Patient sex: M
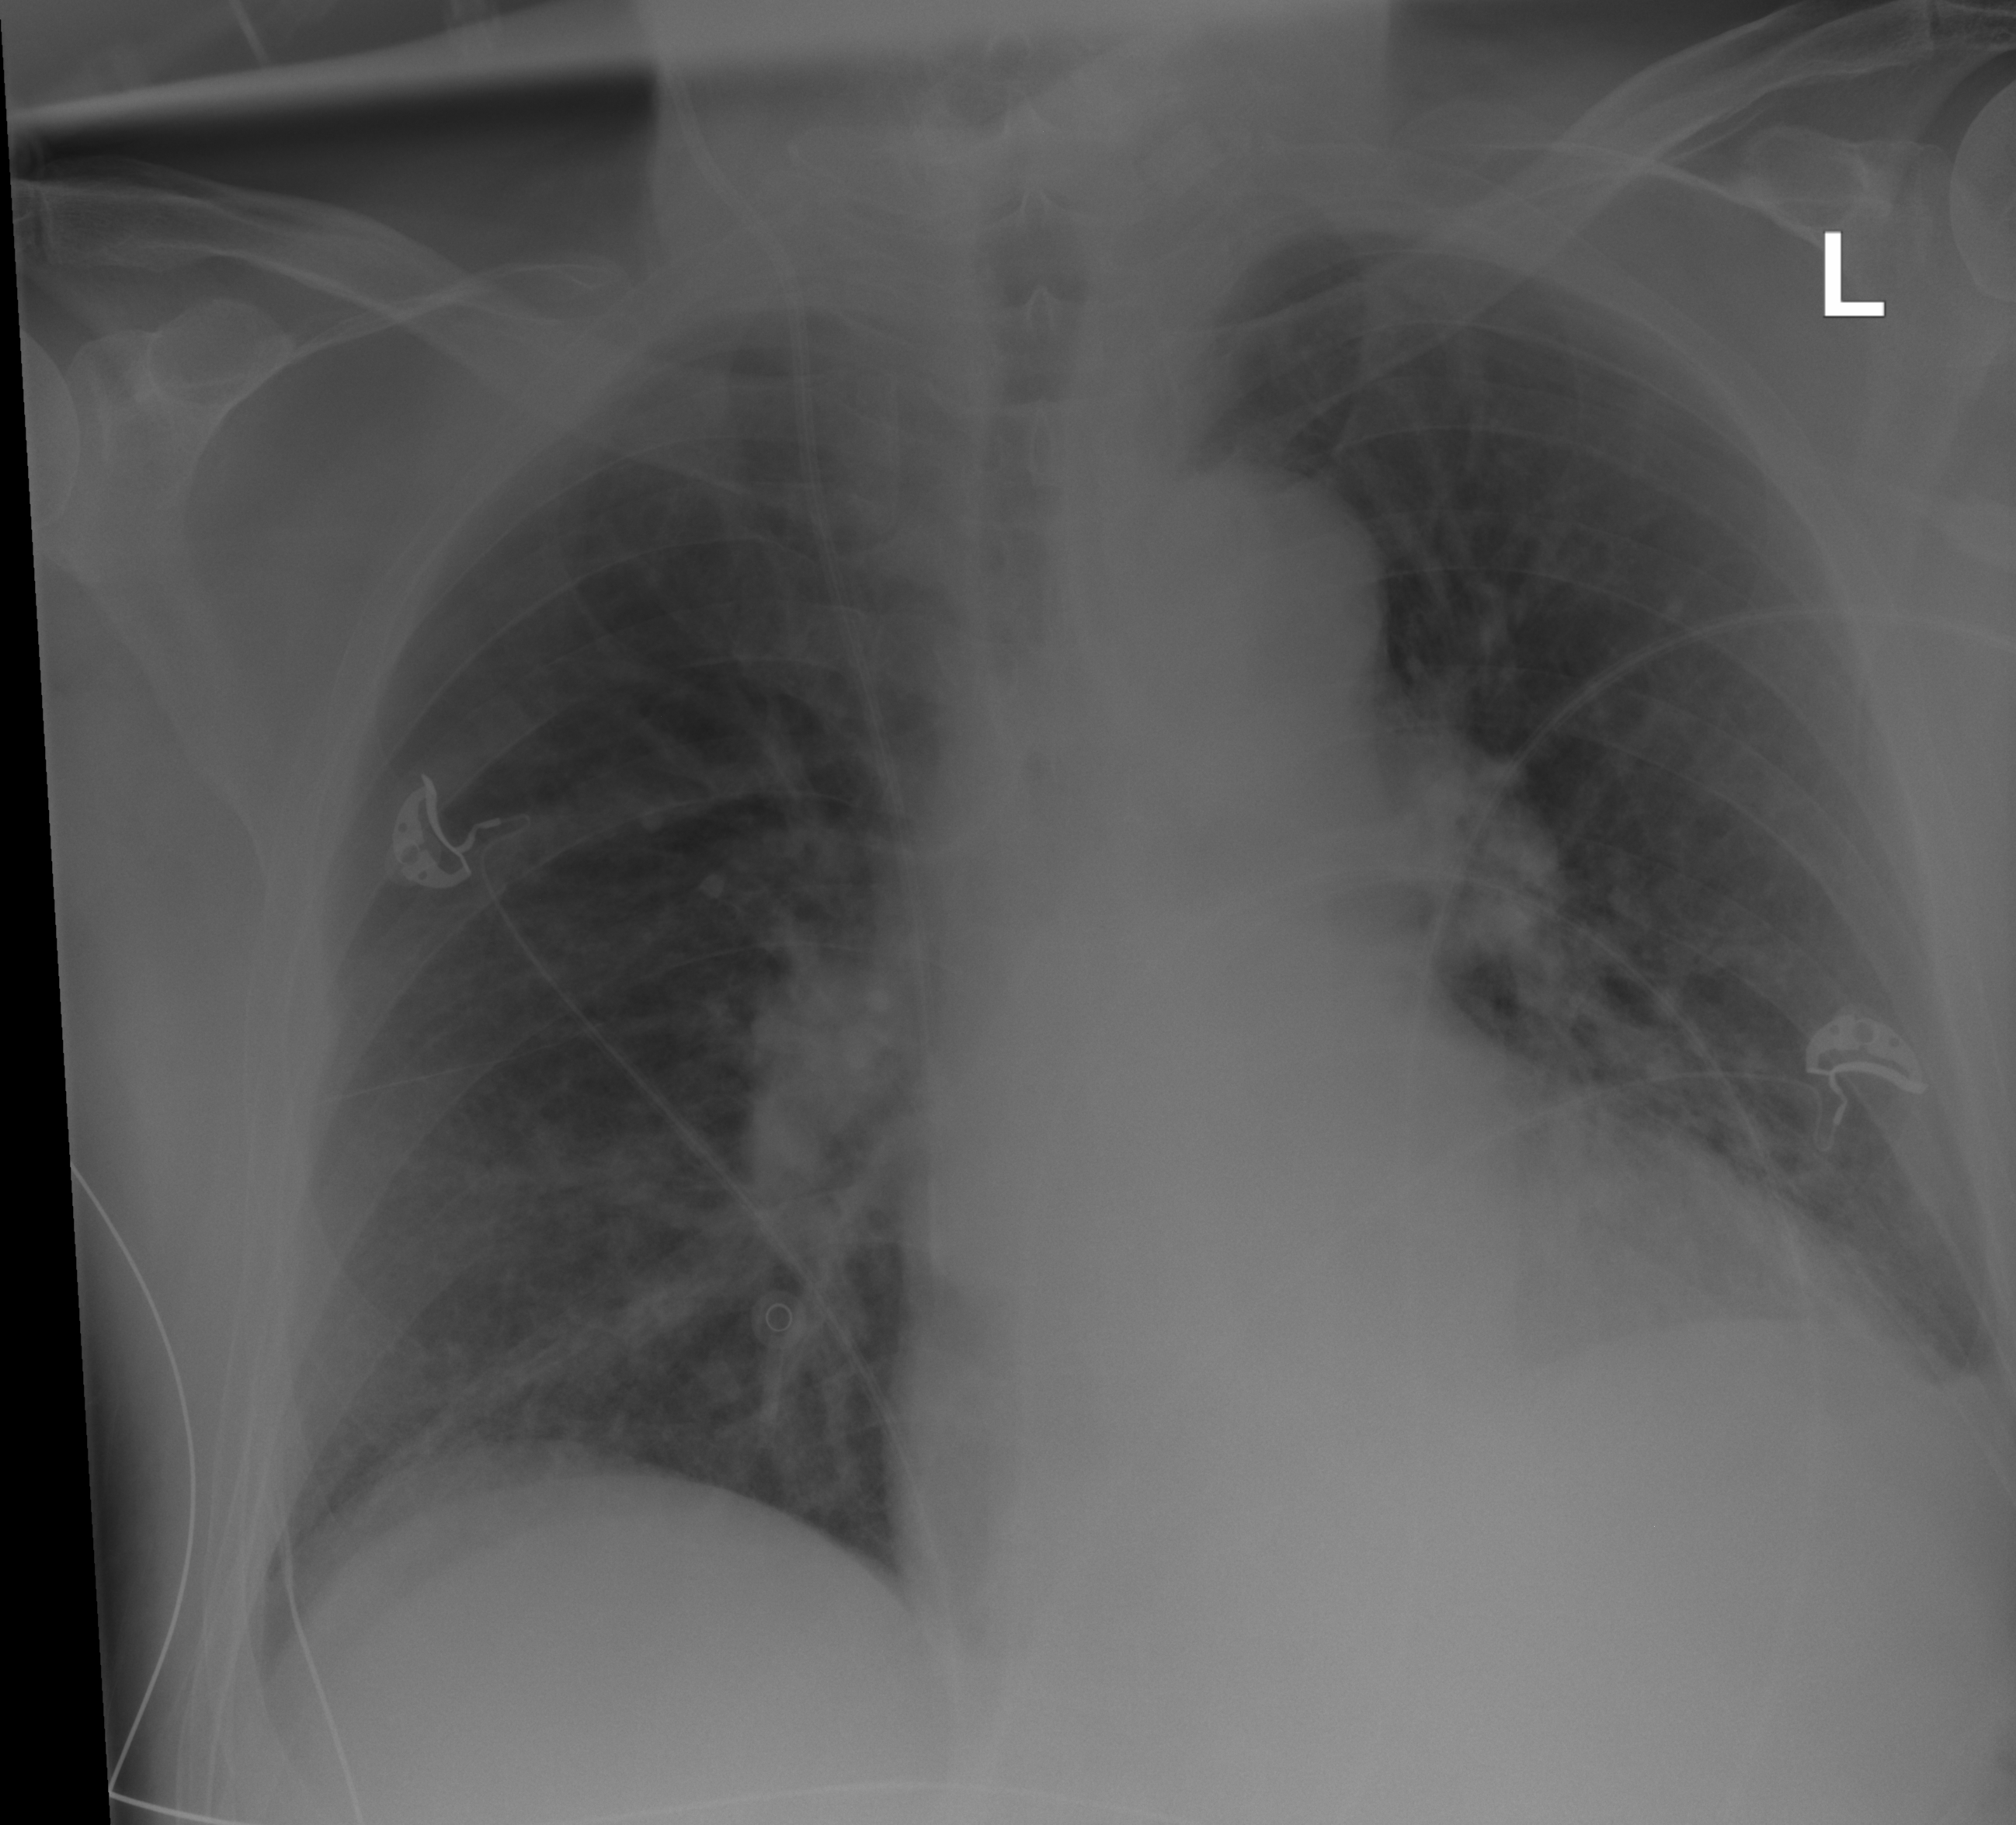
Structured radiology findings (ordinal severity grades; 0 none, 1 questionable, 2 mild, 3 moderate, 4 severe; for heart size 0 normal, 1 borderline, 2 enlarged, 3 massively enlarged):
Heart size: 2
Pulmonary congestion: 2
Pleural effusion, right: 0
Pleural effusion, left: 0
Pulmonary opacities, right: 2
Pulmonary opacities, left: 2
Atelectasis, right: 0
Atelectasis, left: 0